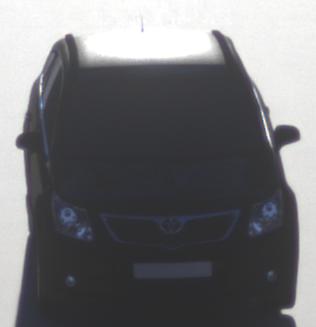
Make: Toyota
Model: Avensis 1.6
Detailed model: Avensis (T27) Notch Back
Model produced from: 2009/01
Model produced until: 2010/08
Doors: 4
Color: black
Road condition: dry road
Daytime: sunrise or sunset
Contrast: high contrast